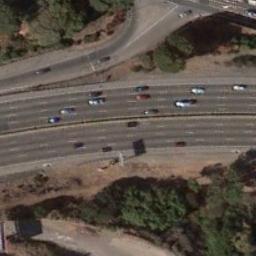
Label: freeway